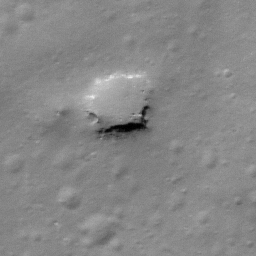
Pit: Stevinus 22
Host crater: Stevinus
Host type: impact_melt
Lunar coordinates: latitude -32.935, longitude 53.959